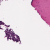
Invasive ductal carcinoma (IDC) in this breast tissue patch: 0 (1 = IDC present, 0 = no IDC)